Question: How can I enable DNS pre-resolution and TCP pre-connection in a Chrome browser (Mac OS X), when the 'chrome://dns' page tells that "DNS pre-resolution and TCP pre-connection is disabled"?

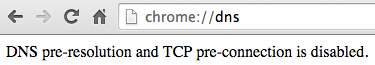
Answer: It's in the advanced settings and called "Predict network actions to improve page load performance"